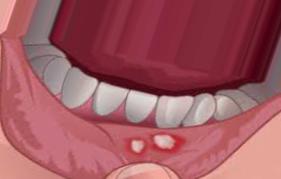
Condition: Mouth Ulcer